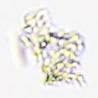
Label: Detritus